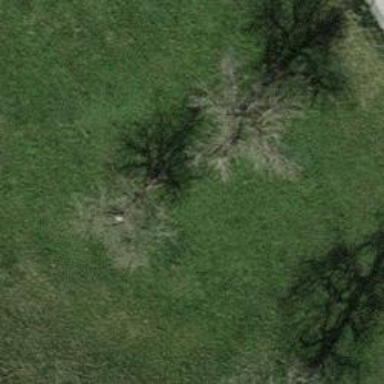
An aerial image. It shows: Urban area featuring tree as natural element.